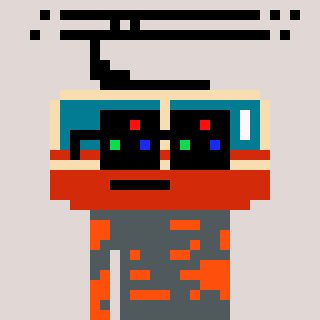
a pixel art character with square black sunglasses, a tram wagon-shaped head and a orange-colored body on a warm background